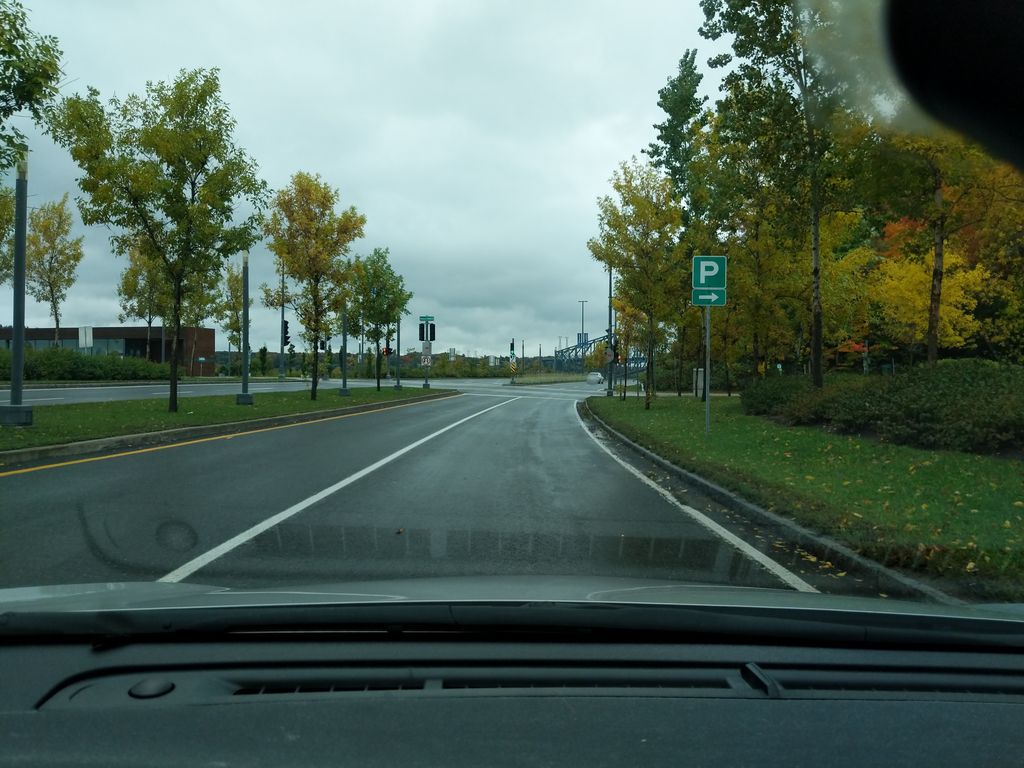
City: quebec_city